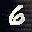
Label: 6